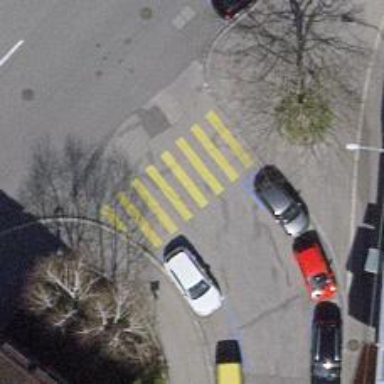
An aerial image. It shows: Marked uncontrolled road crossing.